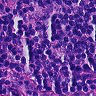
Metastatic tissue present: no